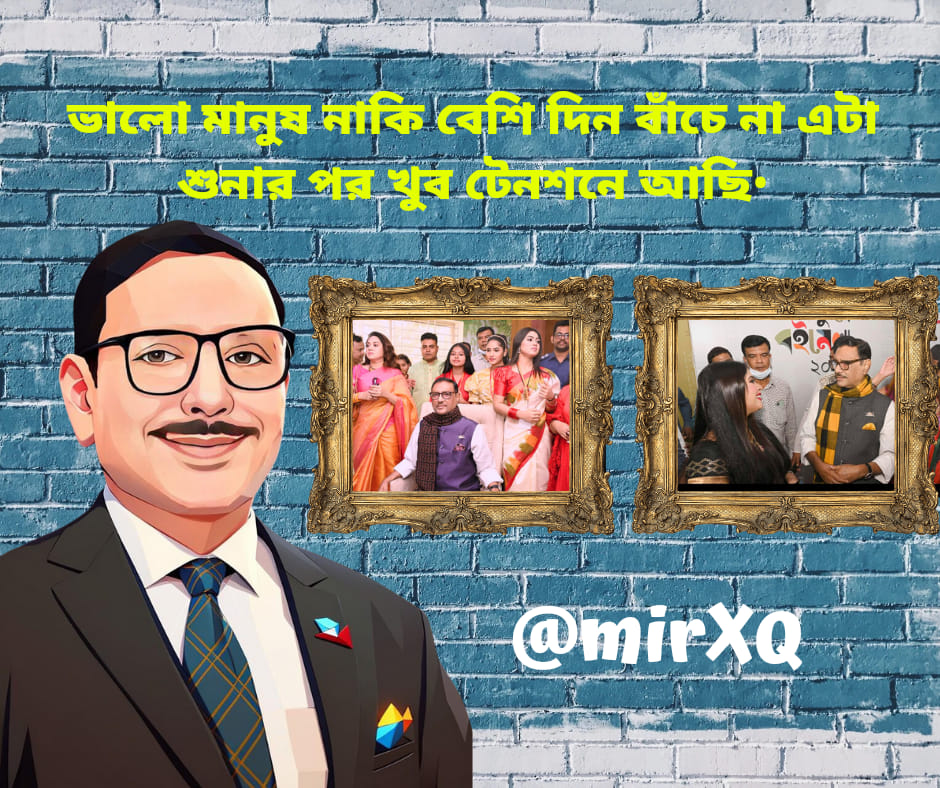
Text: ভালো মানুষ নাকি বেশি দিন বাঁচে না এটা শুনার পর খুব টেনশনে আছি
Label: Hate
Hate category: Political
Targeted group: Organization